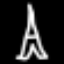
Label: The Eiffel Tower